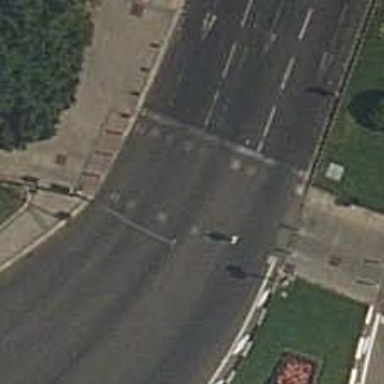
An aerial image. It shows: Traffic signals at road crossing.